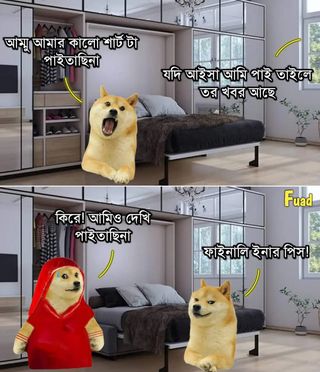
Text: আম্মু আমার কালো শার্ট টা পাইতাছিনা যদি আইসা আমি পাই তাইলে তর খবর আছে কিরে আমিও দেখি পাইতাছি না ফাইনালি ইনার পিস
Label: Non Hate